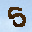
Label: 5